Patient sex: M
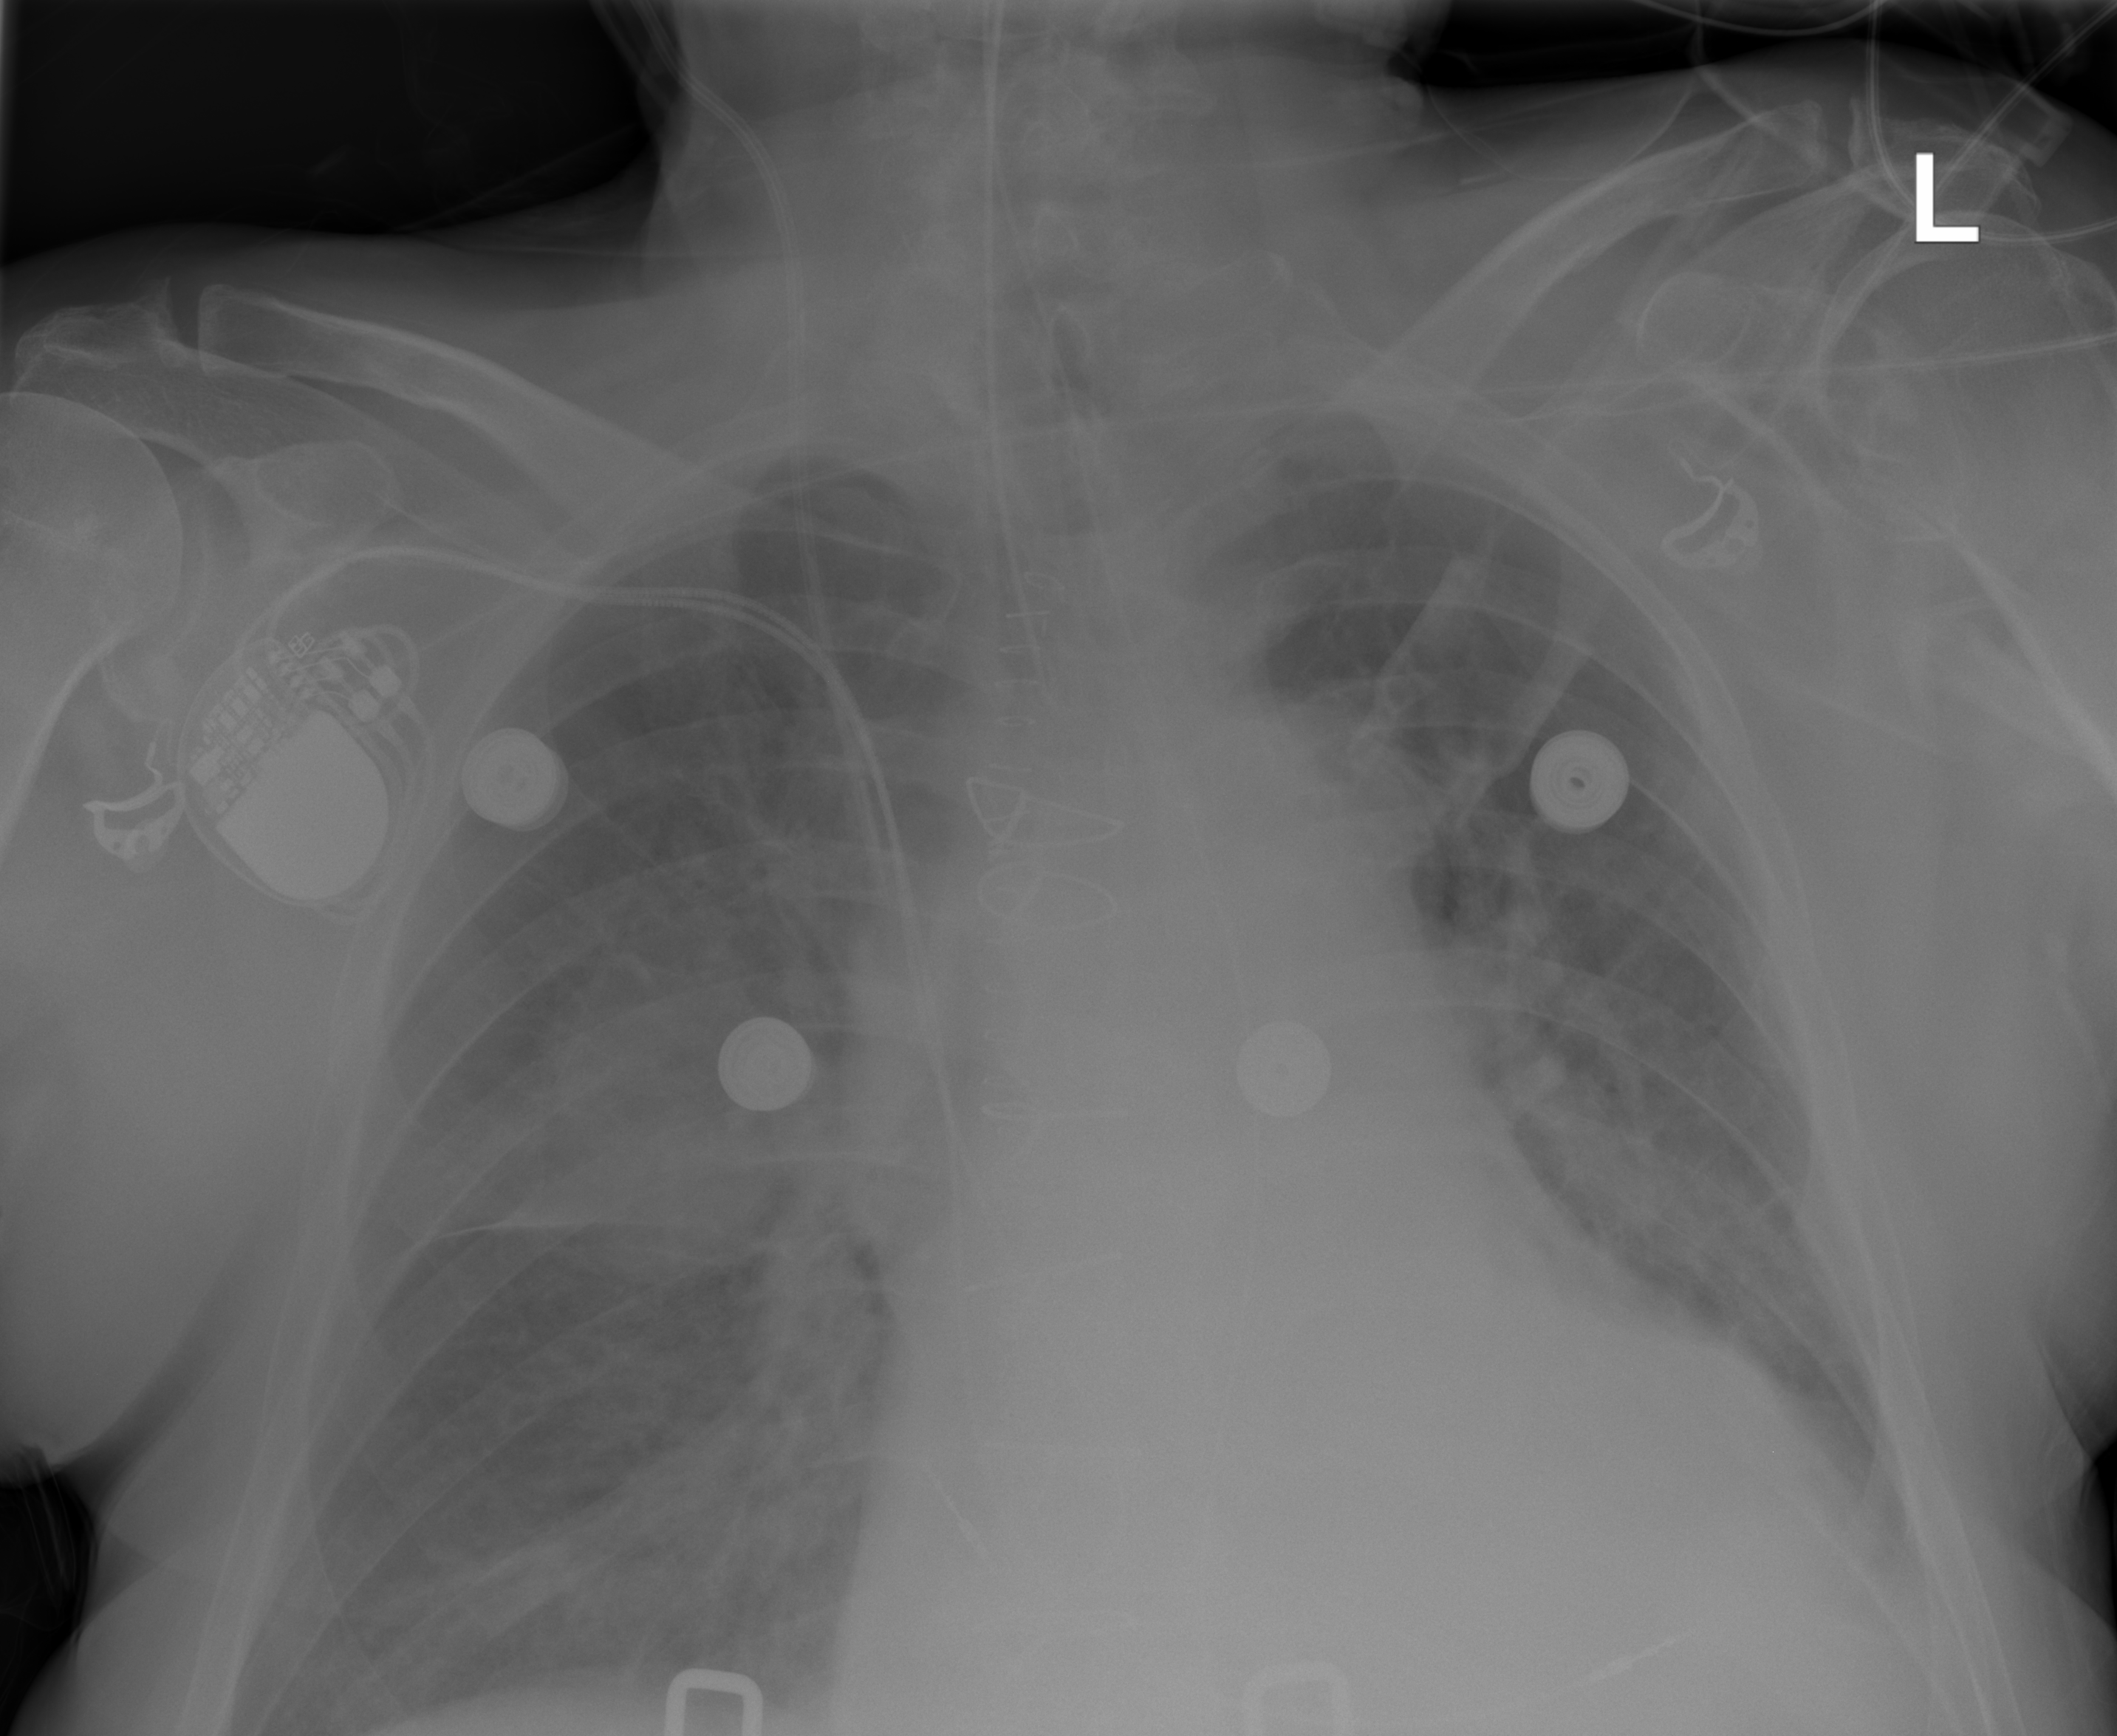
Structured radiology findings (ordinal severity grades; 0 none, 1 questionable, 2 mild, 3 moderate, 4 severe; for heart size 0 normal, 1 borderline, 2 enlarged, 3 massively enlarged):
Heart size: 2
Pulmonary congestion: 1
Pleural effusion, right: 0
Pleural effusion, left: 2
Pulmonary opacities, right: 2
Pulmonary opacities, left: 0
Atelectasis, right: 2
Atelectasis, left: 2